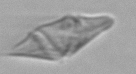
Label: Gyrodinium